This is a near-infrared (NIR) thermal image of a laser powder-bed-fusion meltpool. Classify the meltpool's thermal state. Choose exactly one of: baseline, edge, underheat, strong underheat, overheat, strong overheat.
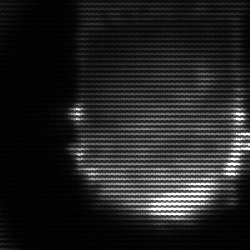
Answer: baseline